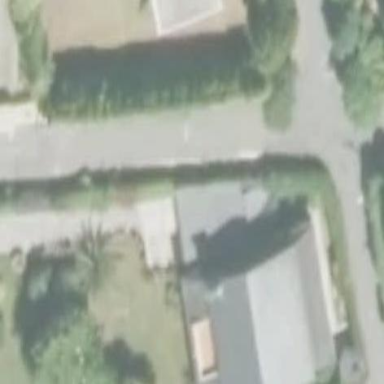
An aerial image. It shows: Simple and straightforward house.